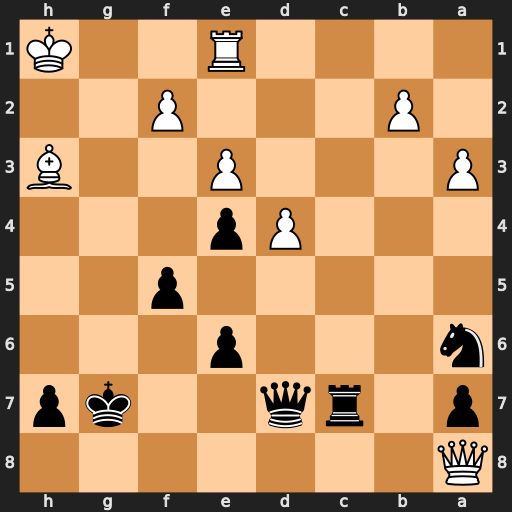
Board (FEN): Q7/p1rq2kp/n3p3/5p2/3Pp3/P3P2B/1P3P2/4R2K
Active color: b
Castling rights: -
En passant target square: -
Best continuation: Rc8 Qxc8 Qxc8